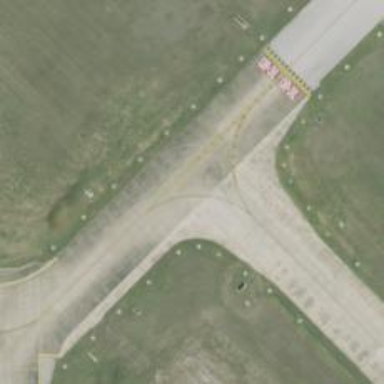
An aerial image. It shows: Image of taxiway at airport.